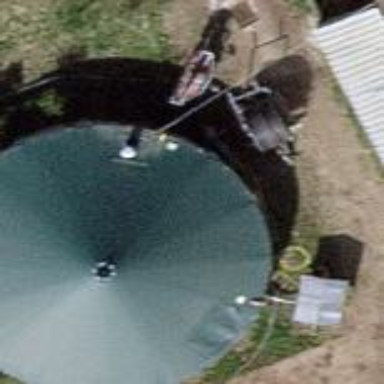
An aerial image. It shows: Storage tank with man-made structure.